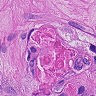
Metastatic tissue present: yes